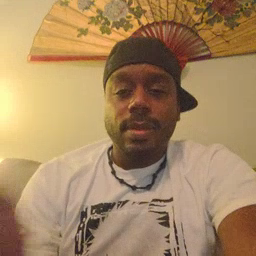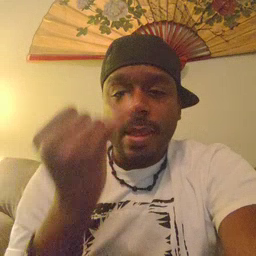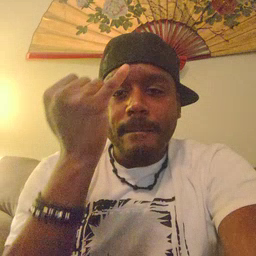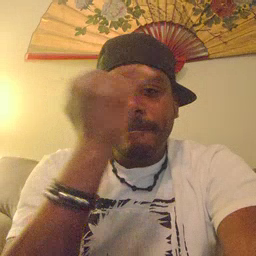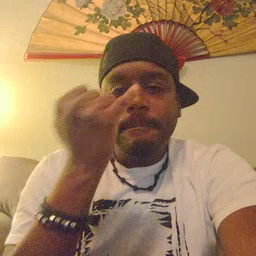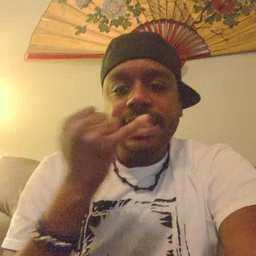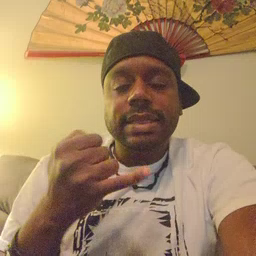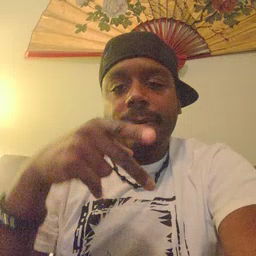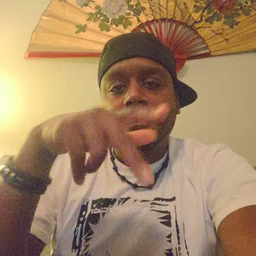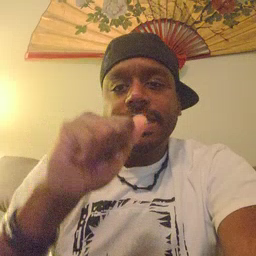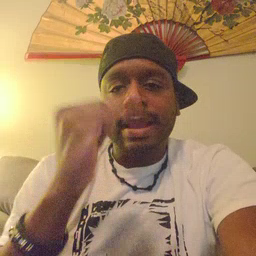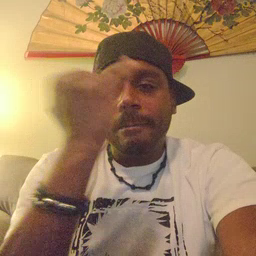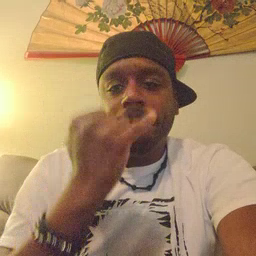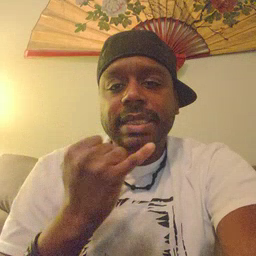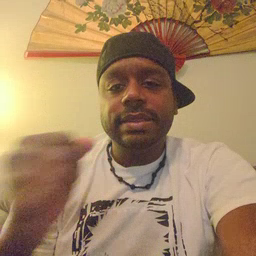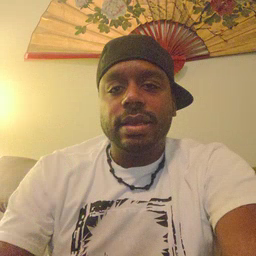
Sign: pizza